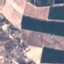
Label: PermanentCrop